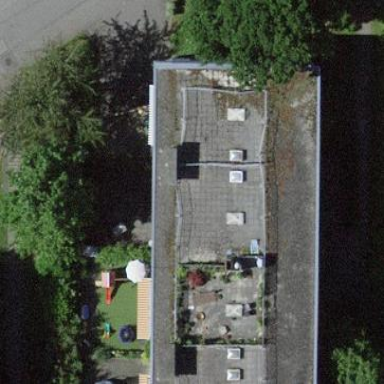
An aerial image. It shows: Terrace building.